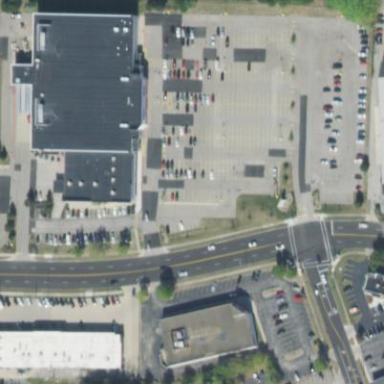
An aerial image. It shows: Retail area.